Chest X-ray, AP view. Patient: 70 years old, sex F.
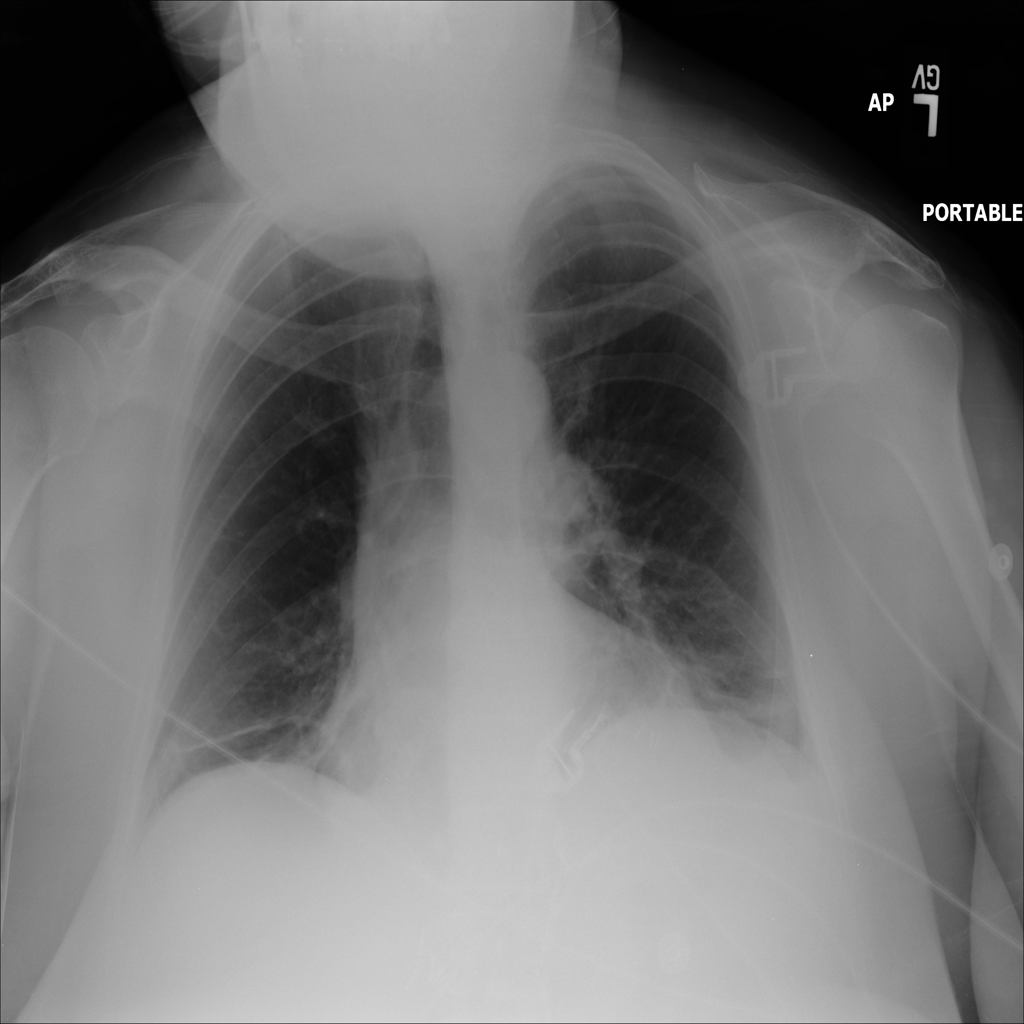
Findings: Atelectasis, Infiltration